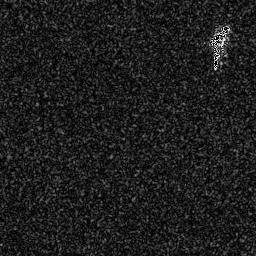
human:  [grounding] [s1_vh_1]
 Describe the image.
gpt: In the satellite image, there is  <ref>1 medium ship </ref> <box>[[81, 8, 89, 18, 0]]</box> located at top right.